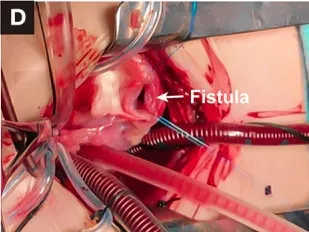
(C-F) depicted the surgical repair process. RCA, right coronary artery; RCAA, right coronary artery aneurysm; AO, aorta.
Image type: medical_photograph (other_medical_photograph)